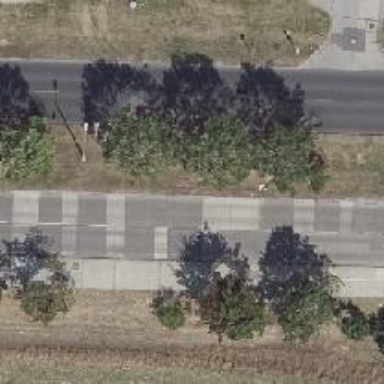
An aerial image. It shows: Avenue lined with deciduous broadleaved trees.